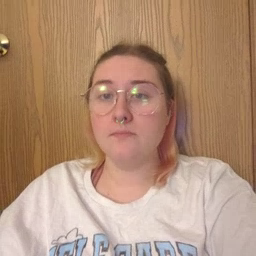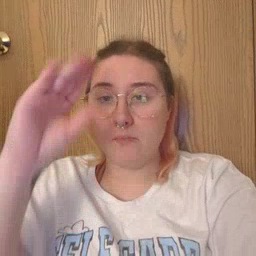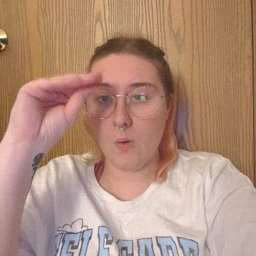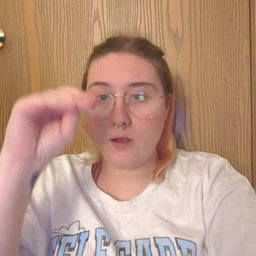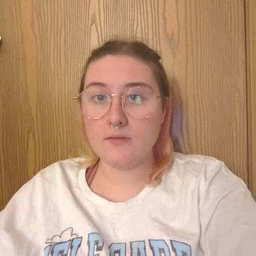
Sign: boy